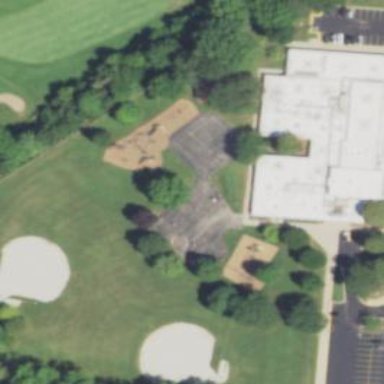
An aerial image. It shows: School.